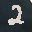
Label: 2